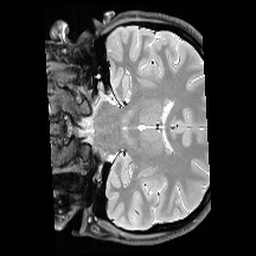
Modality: PDw
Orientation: coronal
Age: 23
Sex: female
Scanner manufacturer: siemens
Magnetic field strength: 3 T
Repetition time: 6.49 s
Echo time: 0.016 s